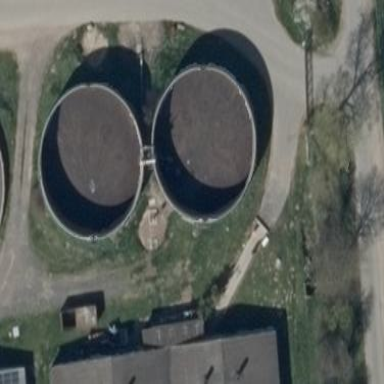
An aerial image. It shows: Building with storage tank.